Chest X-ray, PA view. Patient: 41 years old, sex F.
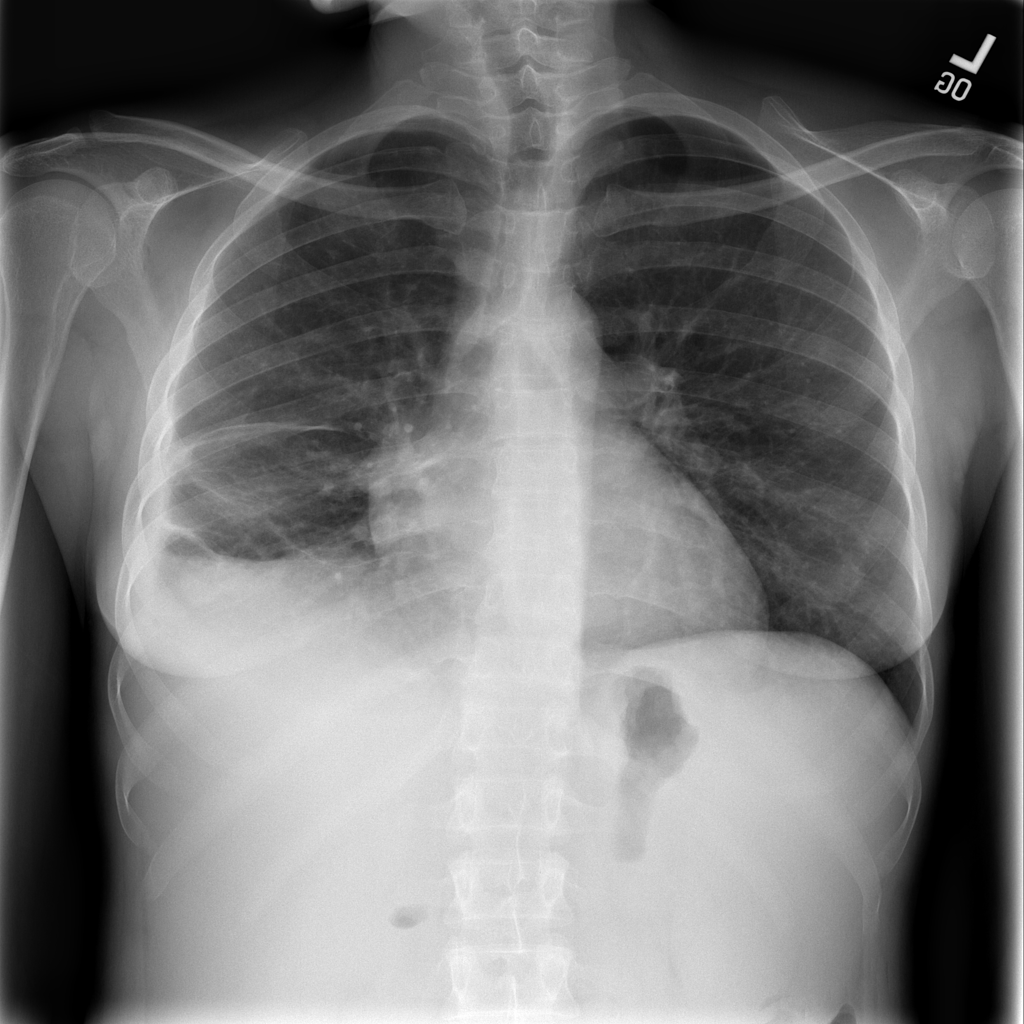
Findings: Pleural_Thickening